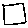
Label: square